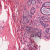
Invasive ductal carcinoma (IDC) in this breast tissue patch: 0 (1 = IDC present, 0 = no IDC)